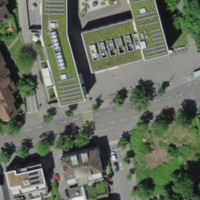
EUNIS habitat code: 54
Species observed at this site:
Medicago sativa
Malva moschata